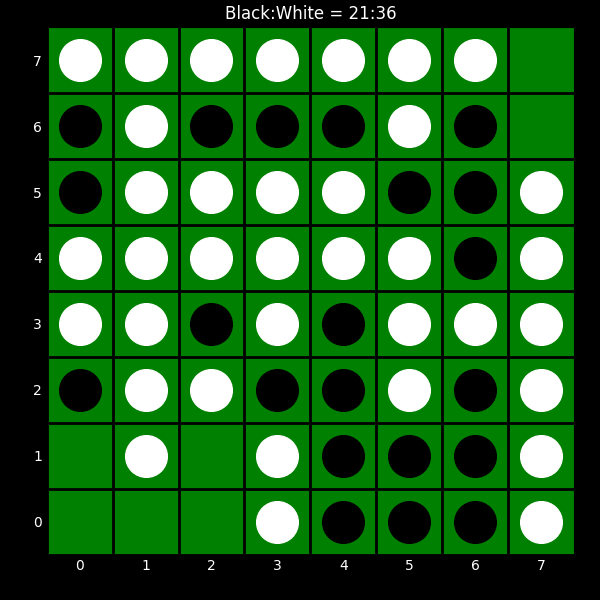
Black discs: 21
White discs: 36